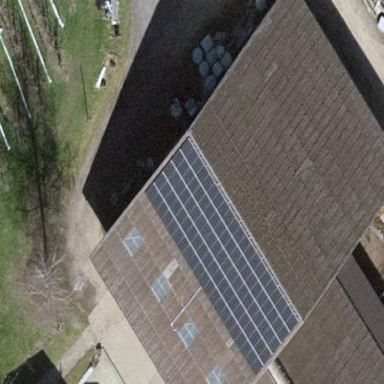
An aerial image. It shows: Solar power generator with photovoltaic panels.